Interaction volume radius: 5 \u00c5
Interaction volume height: 20 \u00c5
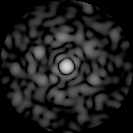
Disorder parameter: 0.7376